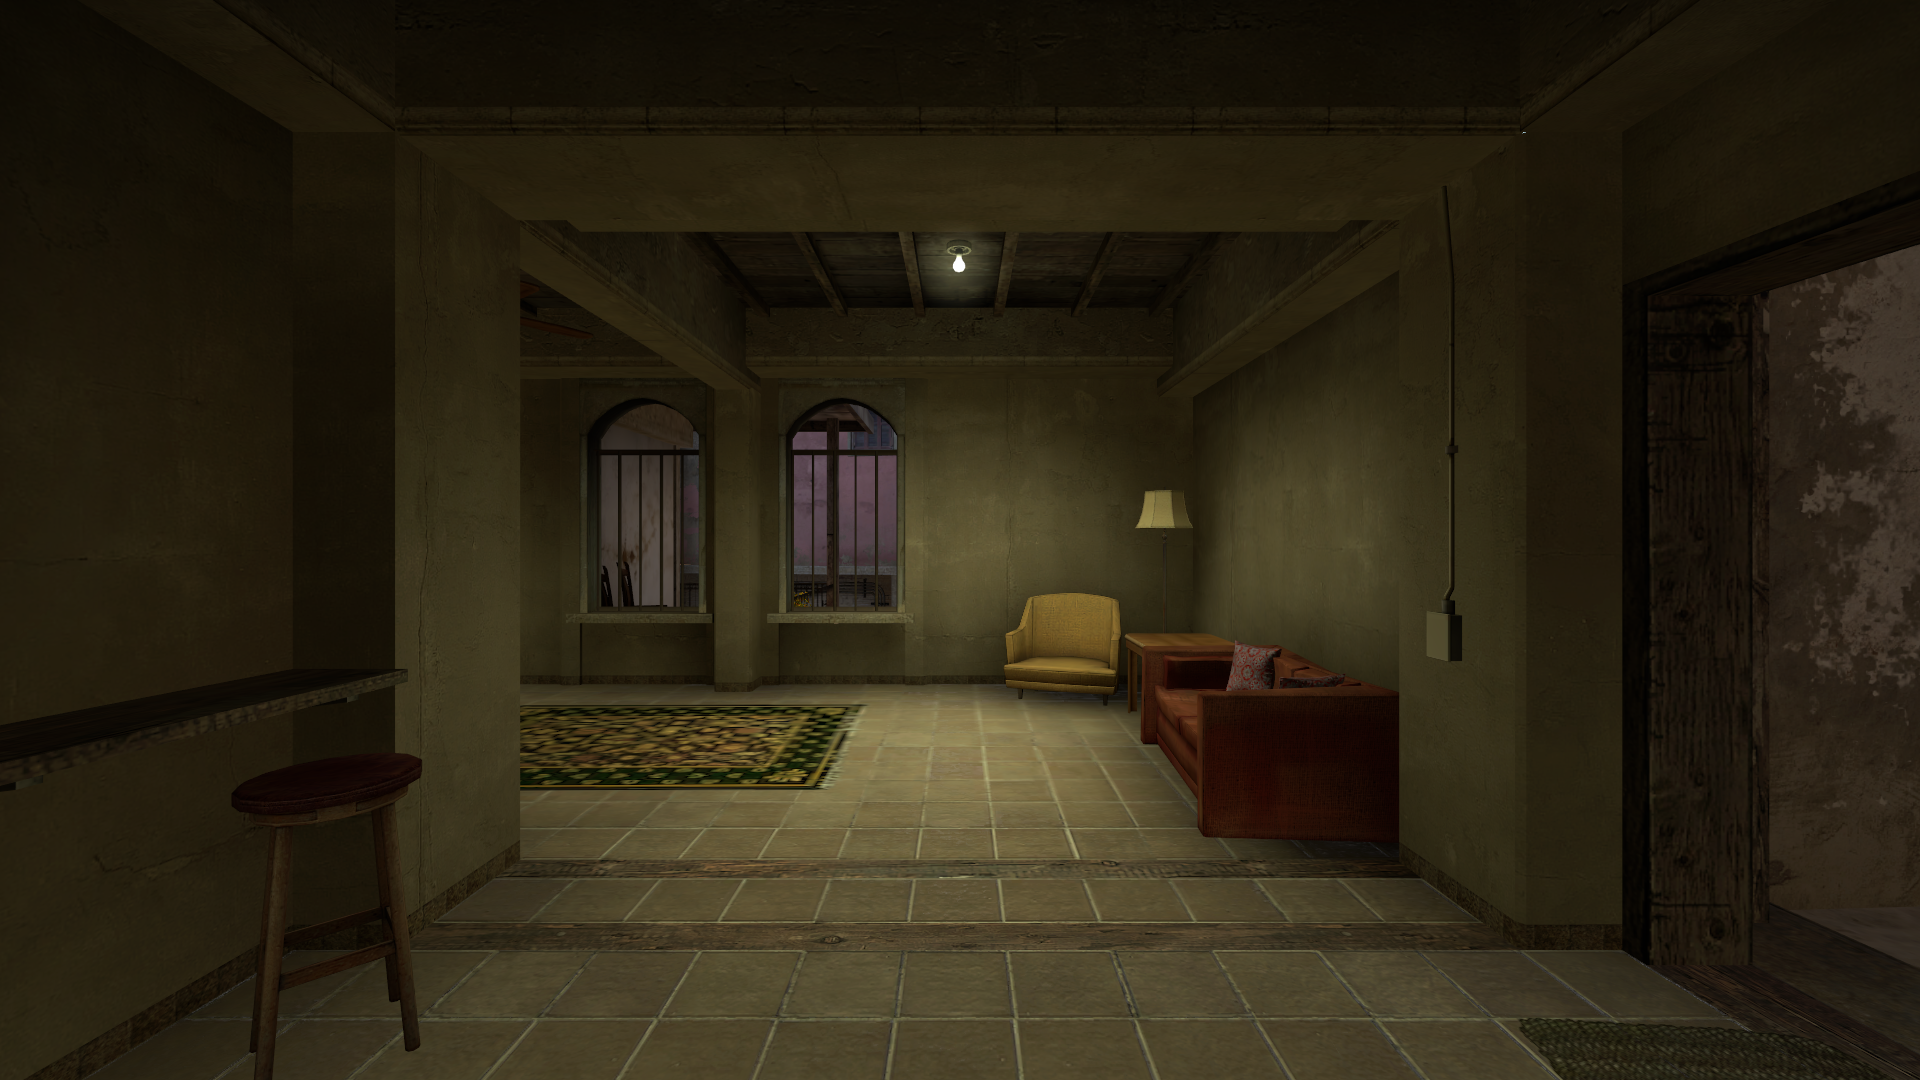
Map: de_mirage